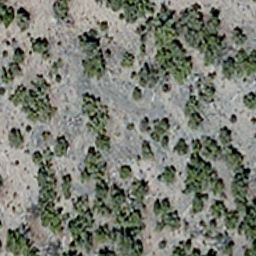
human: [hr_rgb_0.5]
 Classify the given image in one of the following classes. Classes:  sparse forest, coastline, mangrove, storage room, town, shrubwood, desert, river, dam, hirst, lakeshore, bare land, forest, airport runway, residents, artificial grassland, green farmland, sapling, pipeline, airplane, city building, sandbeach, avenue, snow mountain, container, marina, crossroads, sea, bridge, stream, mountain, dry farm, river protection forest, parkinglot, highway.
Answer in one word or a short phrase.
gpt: sparse forest